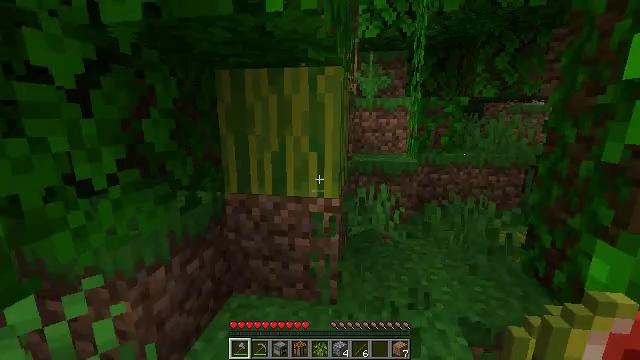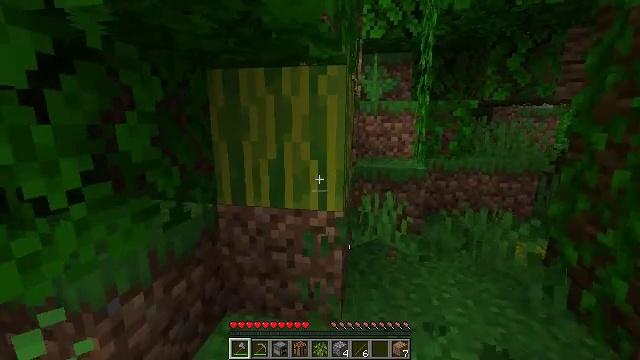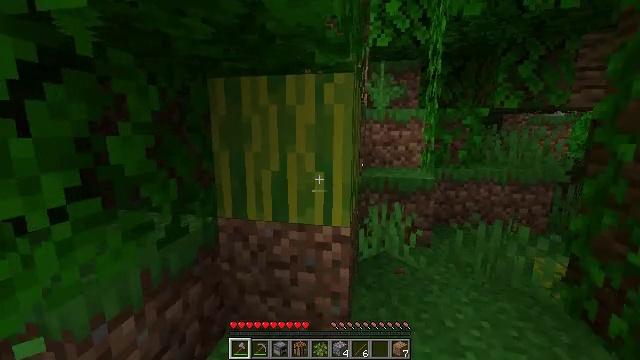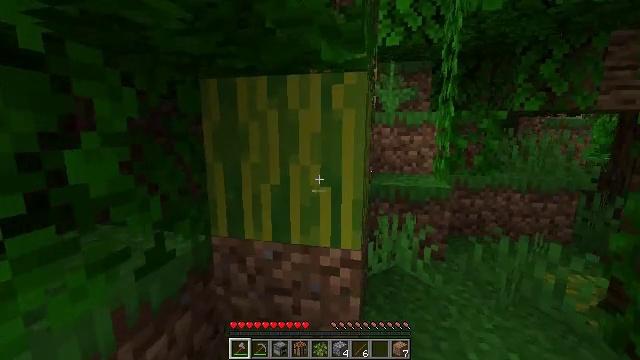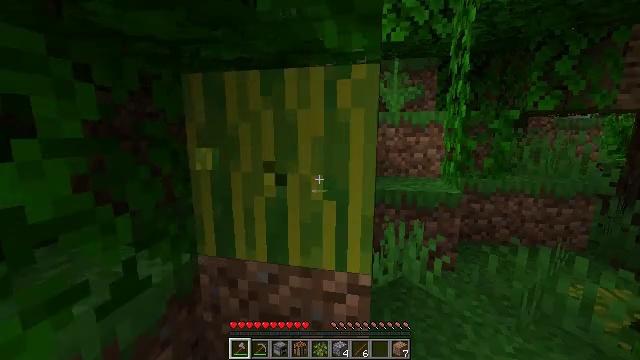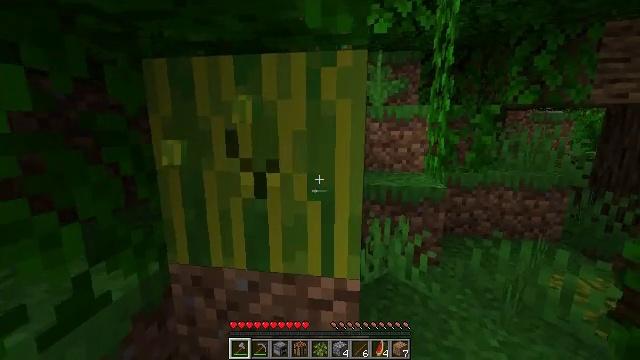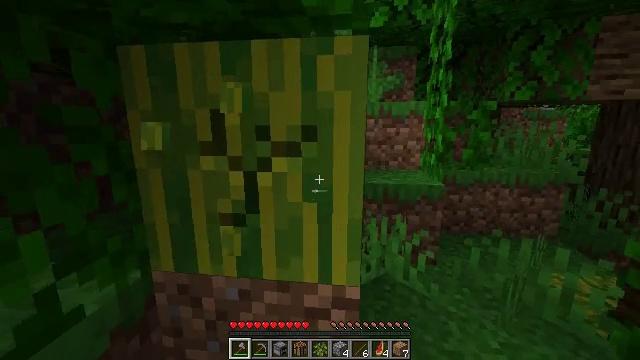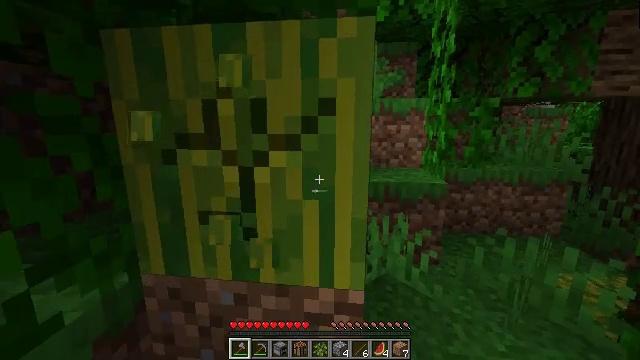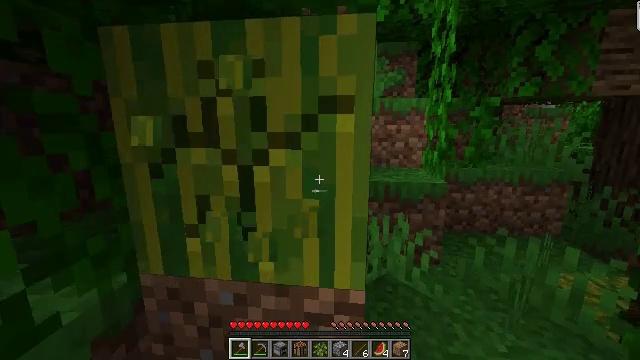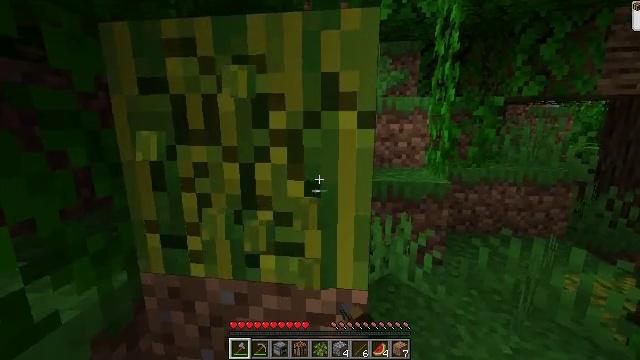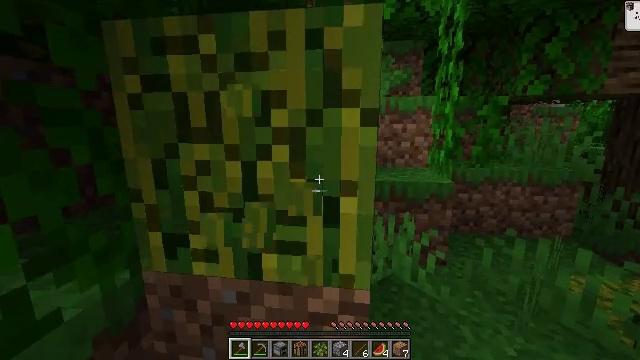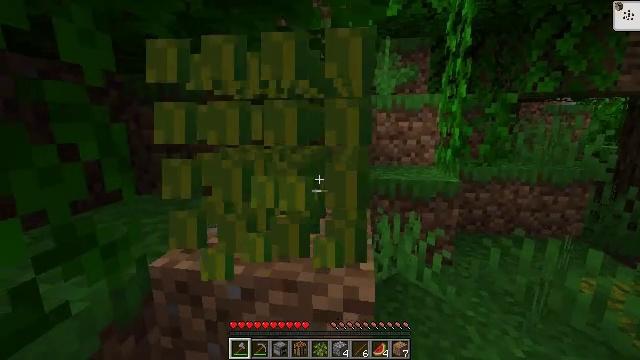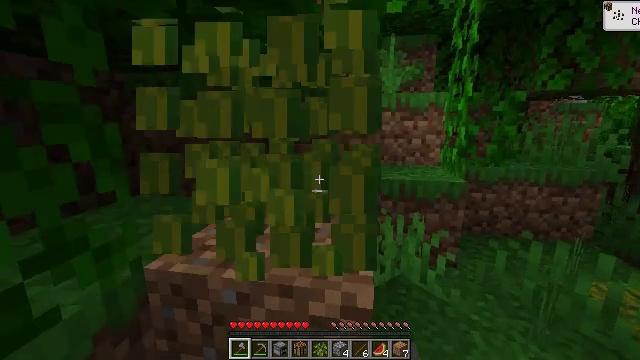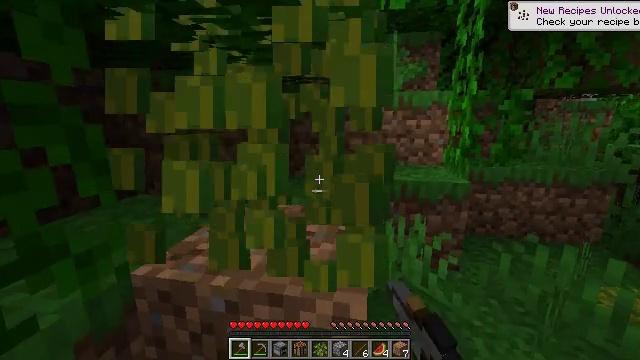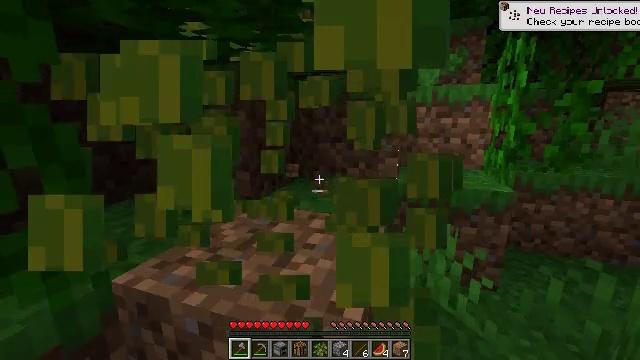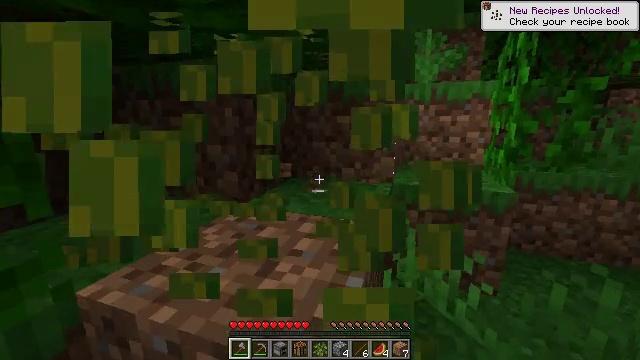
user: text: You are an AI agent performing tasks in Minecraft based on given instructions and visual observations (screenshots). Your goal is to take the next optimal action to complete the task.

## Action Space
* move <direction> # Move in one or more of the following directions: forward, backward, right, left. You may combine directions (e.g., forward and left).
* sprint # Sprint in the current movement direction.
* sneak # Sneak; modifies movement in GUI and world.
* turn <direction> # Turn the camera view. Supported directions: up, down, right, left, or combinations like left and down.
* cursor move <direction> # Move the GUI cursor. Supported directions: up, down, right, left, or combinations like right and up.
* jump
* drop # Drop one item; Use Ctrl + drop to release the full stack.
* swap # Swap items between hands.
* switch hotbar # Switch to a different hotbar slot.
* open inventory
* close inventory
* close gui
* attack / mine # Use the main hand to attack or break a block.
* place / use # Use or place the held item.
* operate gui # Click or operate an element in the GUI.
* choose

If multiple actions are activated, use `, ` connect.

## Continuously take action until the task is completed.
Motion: motion action
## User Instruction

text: Mine a melon block.
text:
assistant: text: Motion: move forward
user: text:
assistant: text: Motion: move forward, turn left and up
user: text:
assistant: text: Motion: move forward, turn left
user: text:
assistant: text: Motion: move forward, attack / mine
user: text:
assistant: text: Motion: turn right and down, attack / mine
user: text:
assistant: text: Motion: turn right, attack / mine
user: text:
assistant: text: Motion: attack / mine
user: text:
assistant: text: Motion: attack / mine
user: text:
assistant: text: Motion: attack / mine
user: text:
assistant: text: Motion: attack / mine
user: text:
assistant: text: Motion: turn left, attack / mine
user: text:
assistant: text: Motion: move forward and move right, turn left, attack / mine
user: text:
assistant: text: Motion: move forward and move right, attack / mine
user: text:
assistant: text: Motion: move forward and move right, turn left, attack / mine
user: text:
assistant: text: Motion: move forward
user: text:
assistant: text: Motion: move forward
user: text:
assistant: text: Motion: move forward
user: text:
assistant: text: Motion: no_op
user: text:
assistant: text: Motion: no_op
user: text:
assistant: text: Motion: no_op
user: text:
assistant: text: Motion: no_op
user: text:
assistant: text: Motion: no_op
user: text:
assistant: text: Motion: no_op
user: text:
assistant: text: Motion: turn right and down
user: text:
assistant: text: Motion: turn right and down
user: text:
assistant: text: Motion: turn right and down
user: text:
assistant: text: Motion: turn right and down
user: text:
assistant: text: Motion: move right, turn right and down
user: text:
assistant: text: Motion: move right, turn right and down
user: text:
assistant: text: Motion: move forward and move right, turn right and down